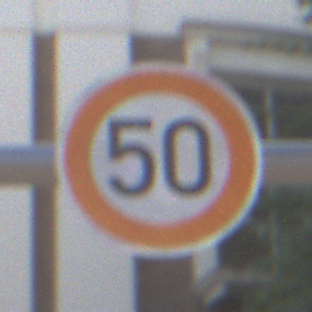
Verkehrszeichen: Geschwindigkeit50
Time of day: MorningAfternoon
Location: Outdoor (Urban)
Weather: PartlyCloudy
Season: NotSpecified
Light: Natural